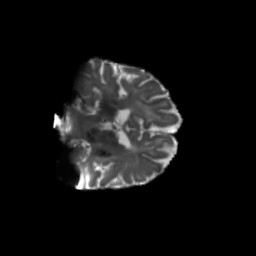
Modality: T2w
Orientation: coronal
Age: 75
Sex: male
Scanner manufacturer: siemens
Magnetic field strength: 3 T
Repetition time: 5.47 s
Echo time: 0.0854 s